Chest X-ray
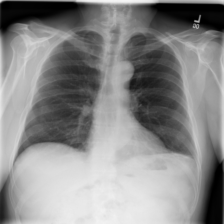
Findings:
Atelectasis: positive
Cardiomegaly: negative
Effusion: negative
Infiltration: positive
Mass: negative
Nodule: negative
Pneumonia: negative
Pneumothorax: negative
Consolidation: negative
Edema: negative
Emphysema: negative
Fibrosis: negative
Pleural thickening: negative
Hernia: negative